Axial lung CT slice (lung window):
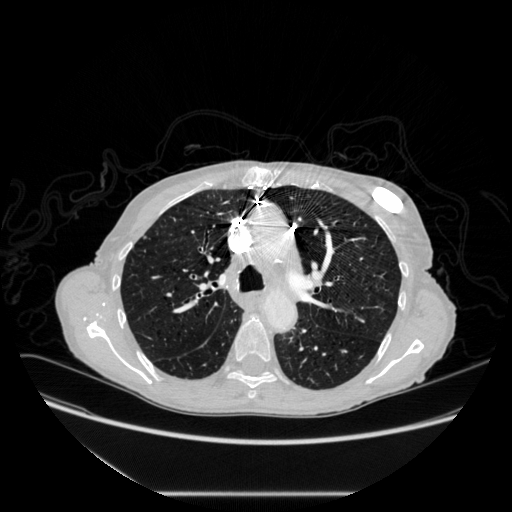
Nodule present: no